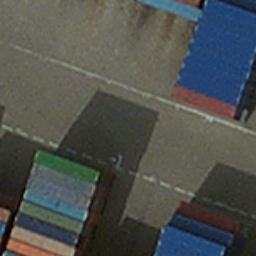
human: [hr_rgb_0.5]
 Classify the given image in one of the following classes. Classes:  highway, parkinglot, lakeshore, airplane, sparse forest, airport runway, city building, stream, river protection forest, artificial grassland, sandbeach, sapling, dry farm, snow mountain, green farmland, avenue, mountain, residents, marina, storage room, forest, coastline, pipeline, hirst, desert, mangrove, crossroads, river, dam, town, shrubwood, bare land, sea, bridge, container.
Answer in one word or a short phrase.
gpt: container